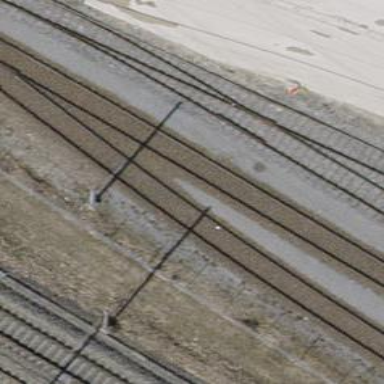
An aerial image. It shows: Single track railway spur with electrification through contact line.